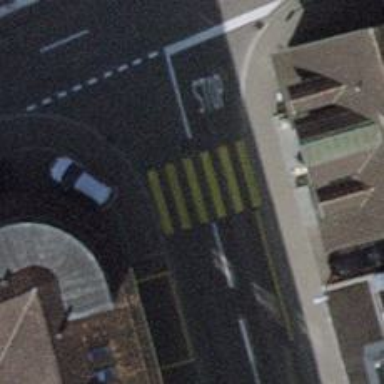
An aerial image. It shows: Footway crossing with marked asphalt surface.